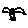
Label: bird